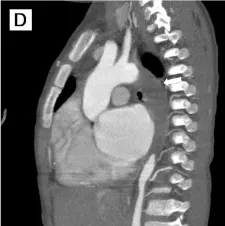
(B-E) MPR images of thoracic CTA. (D,E) Sagittal oblique view and axial view of CTA indicated complete occlusion of the descending aorta with large thrombus (76 mm in length).
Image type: radiology (ct)